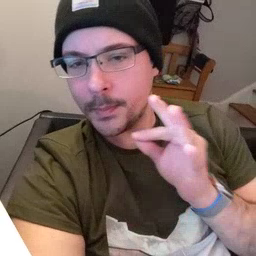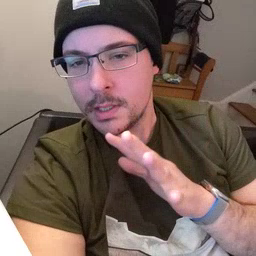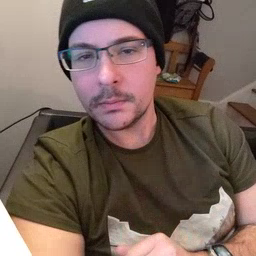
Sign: bee